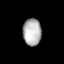
Tissue: lung
Cell type: Epithelial cells
Senescence score: 0.2424
Nuclear area (px): 489
Mean DAPI intensity: 177.624